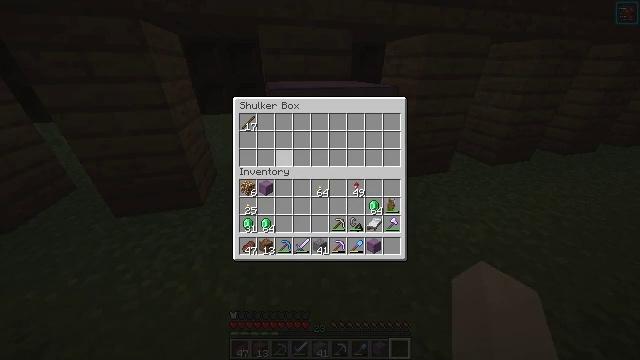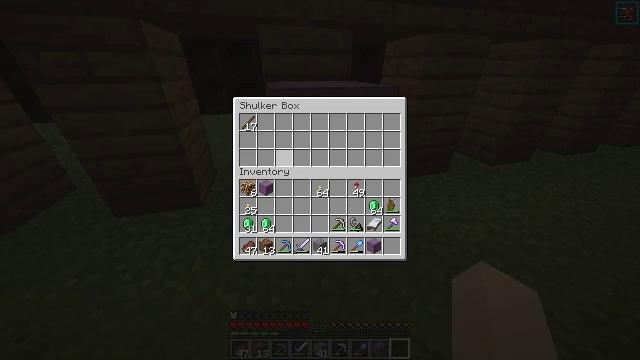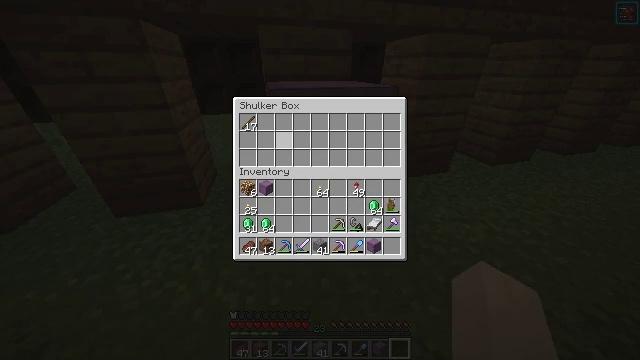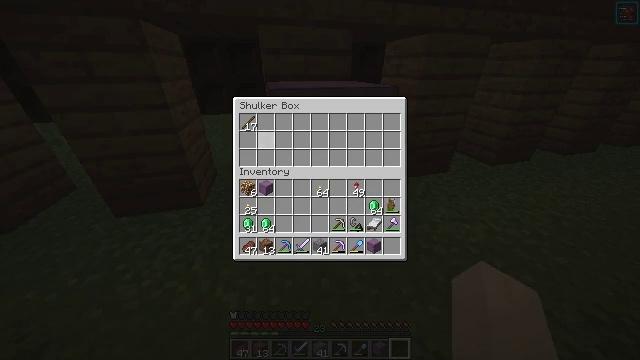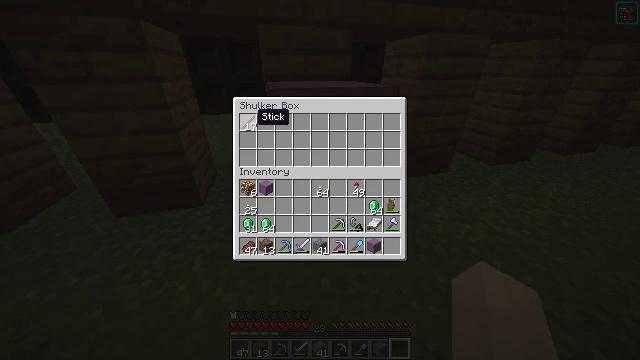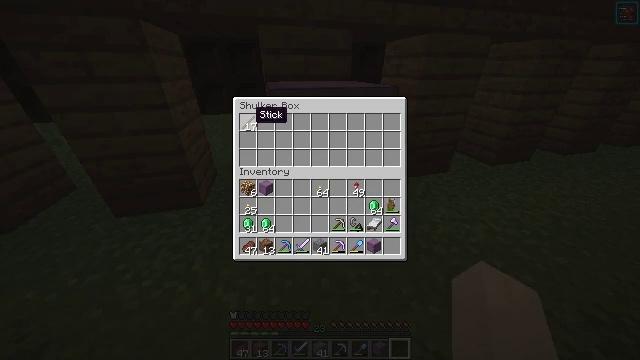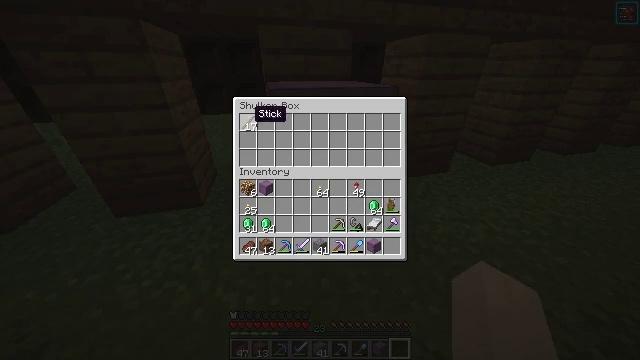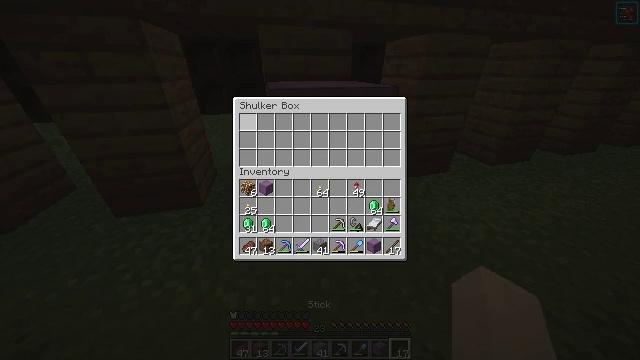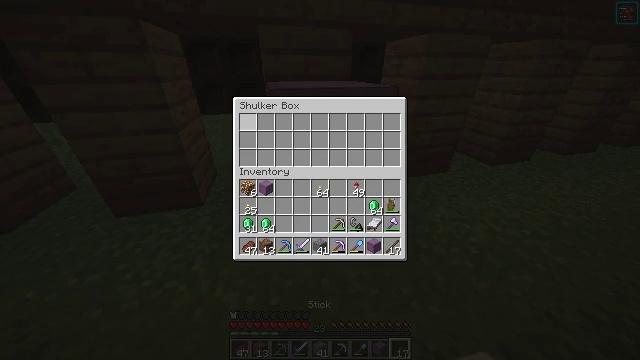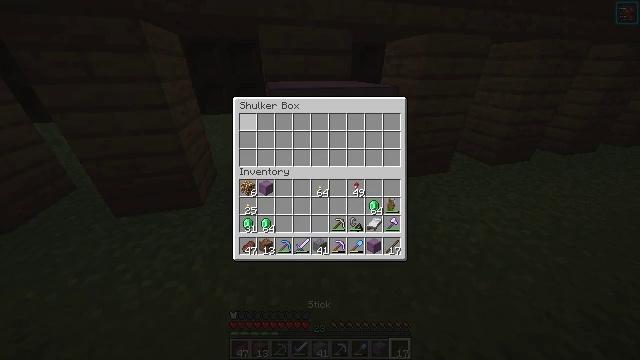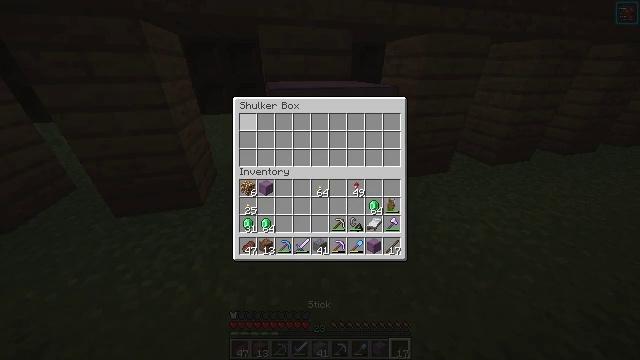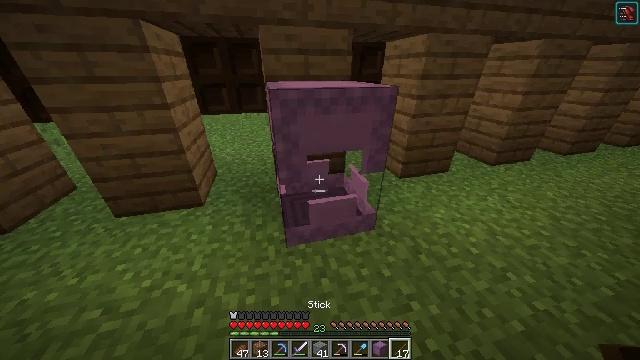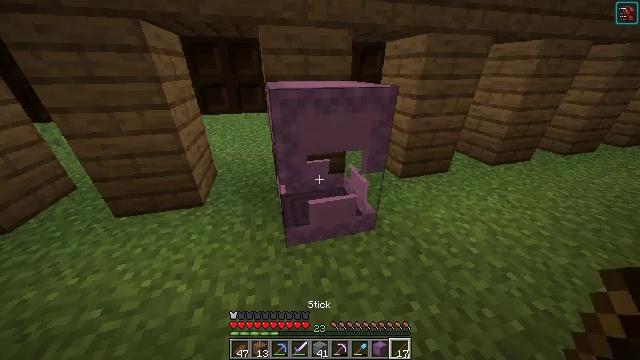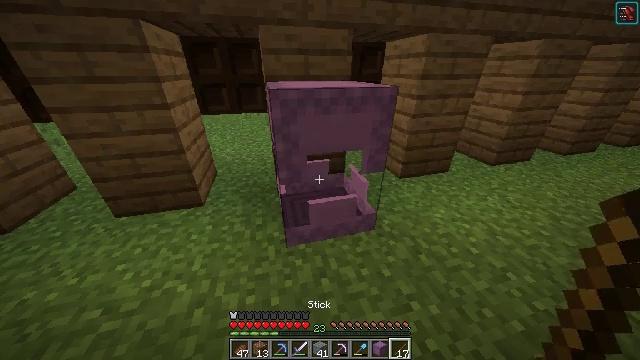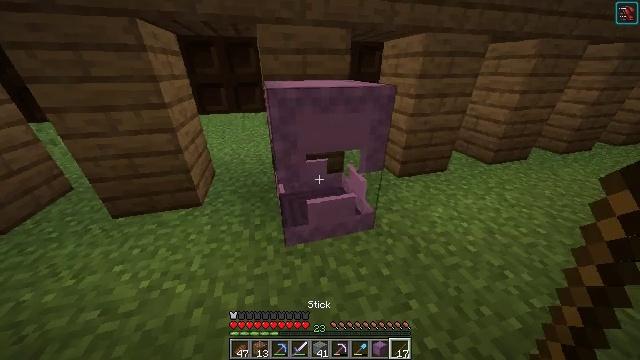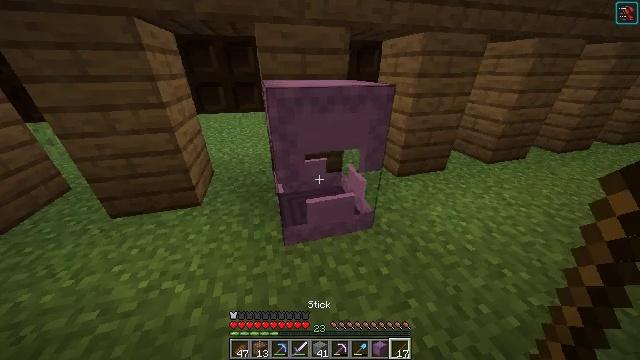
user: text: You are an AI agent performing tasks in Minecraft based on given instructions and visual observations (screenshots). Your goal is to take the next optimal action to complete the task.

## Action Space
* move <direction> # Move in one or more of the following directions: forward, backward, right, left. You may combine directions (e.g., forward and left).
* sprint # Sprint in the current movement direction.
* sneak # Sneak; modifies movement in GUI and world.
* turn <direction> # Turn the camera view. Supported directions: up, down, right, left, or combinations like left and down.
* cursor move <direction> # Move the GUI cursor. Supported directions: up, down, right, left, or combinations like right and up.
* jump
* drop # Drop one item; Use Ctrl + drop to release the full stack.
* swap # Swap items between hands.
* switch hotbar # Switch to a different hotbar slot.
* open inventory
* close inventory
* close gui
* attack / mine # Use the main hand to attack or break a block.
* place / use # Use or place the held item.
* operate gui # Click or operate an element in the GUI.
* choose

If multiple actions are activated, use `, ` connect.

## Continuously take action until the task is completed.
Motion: motion action
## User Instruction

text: Attack the shulker box to pick it up.
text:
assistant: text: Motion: sneak
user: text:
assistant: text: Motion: sneak
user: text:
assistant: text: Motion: sneak, cursor move left and up
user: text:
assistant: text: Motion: sneak, cursor move left and up
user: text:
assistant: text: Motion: sneak
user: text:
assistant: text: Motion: sneak
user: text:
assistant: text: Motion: sneak, choose
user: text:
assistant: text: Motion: sneak, choose
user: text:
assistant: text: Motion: sneak, choose
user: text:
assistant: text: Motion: sneak
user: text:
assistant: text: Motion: no_op
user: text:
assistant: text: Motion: close gui
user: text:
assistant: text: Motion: no_op
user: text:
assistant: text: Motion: no_op
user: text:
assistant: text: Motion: no_op
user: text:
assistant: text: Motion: no_op
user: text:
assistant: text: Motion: move forward
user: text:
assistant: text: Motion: move forward
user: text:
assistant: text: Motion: move forward
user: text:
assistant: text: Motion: no_op
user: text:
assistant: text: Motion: no_op
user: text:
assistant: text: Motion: no_op
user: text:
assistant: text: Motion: no_op
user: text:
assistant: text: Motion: no_op
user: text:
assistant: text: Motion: no_op
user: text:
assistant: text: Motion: no_op
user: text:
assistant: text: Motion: no_op
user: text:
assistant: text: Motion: no_op
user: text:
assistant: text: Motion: no_op
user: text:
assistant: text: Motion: no_op